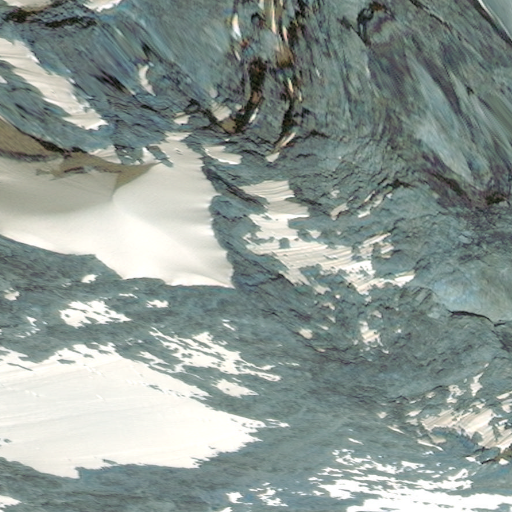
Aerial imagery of mountain in Alaska named Meteorite Mountain containing only unknown